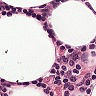
Metastatic tissue present: no